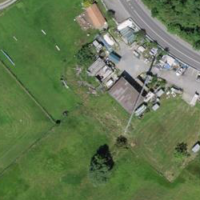
EUNIS habitat code: 24
Species observed at this site:
Podarcis muralis